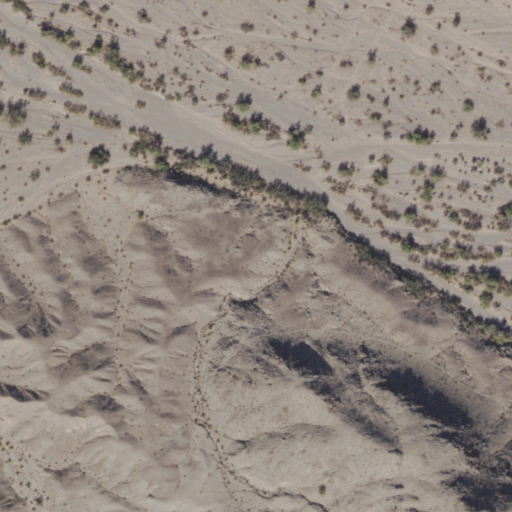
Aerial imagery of mountain in Arizona named Angel Point containing shrub, barren land, and grassland